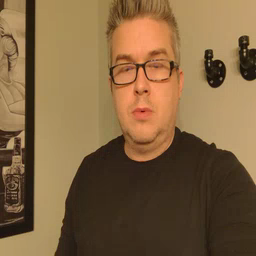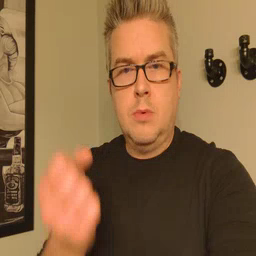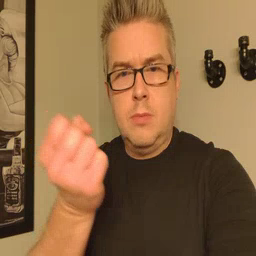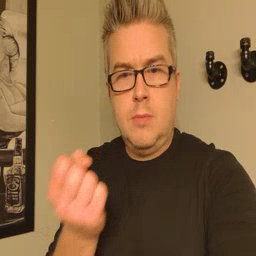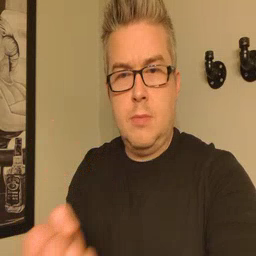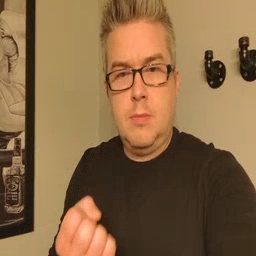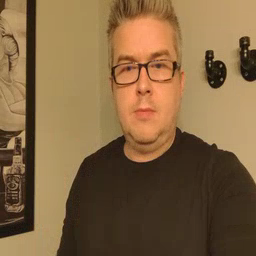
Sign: drawer